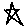
Label: star